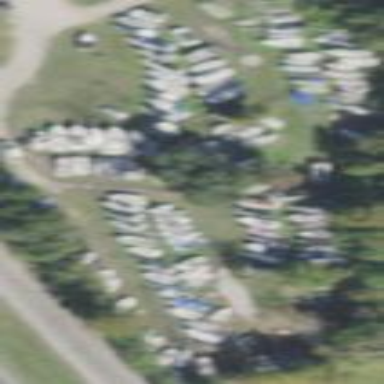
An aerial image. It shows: Boatyard located near waterway.